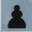
Piece: bP